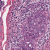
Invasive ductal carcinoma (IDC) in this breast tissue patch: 0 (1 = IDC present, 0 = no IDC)